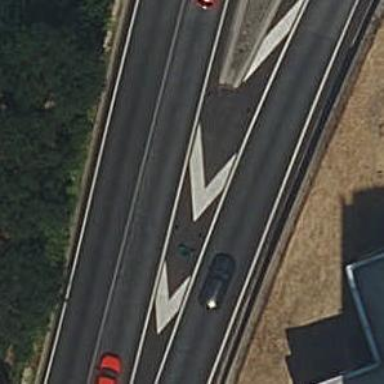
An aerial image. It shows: Traffic calming measure in place: rumble strips.